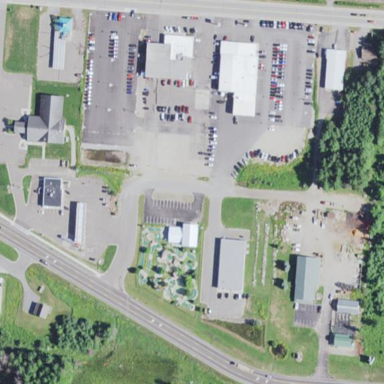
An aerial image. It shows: Retail area.